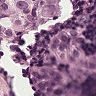
Metastatic tissue present: yes